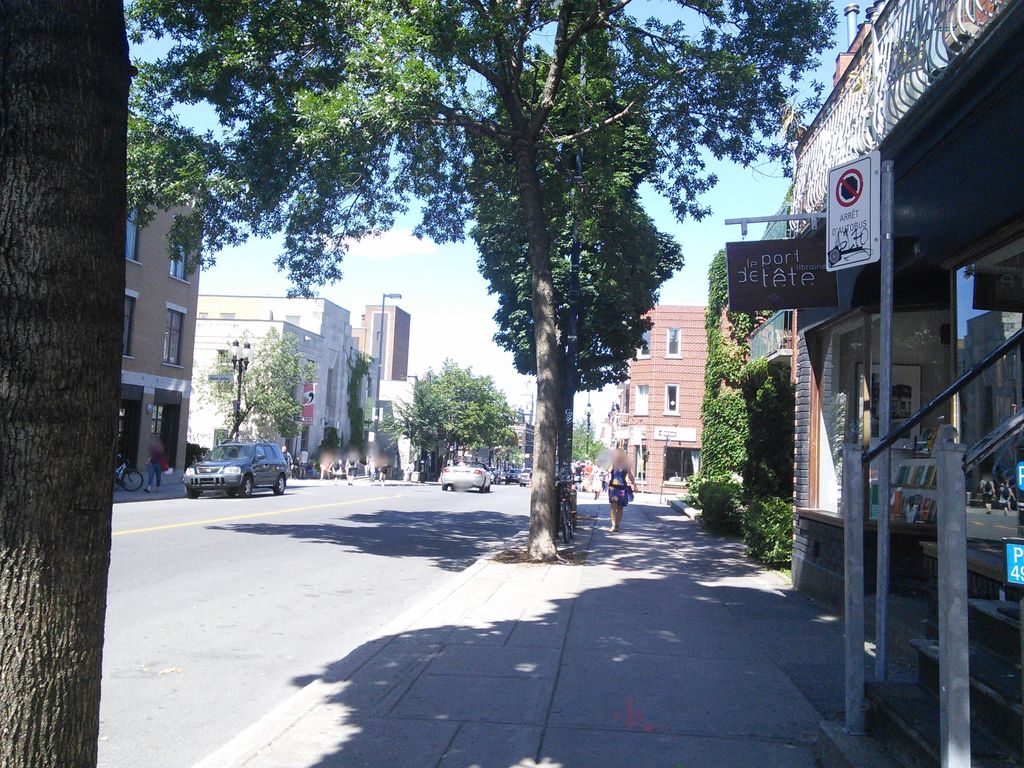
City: montreal